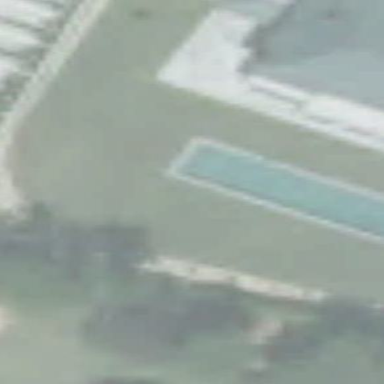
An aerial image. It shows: Swimming pool located in leisure land.